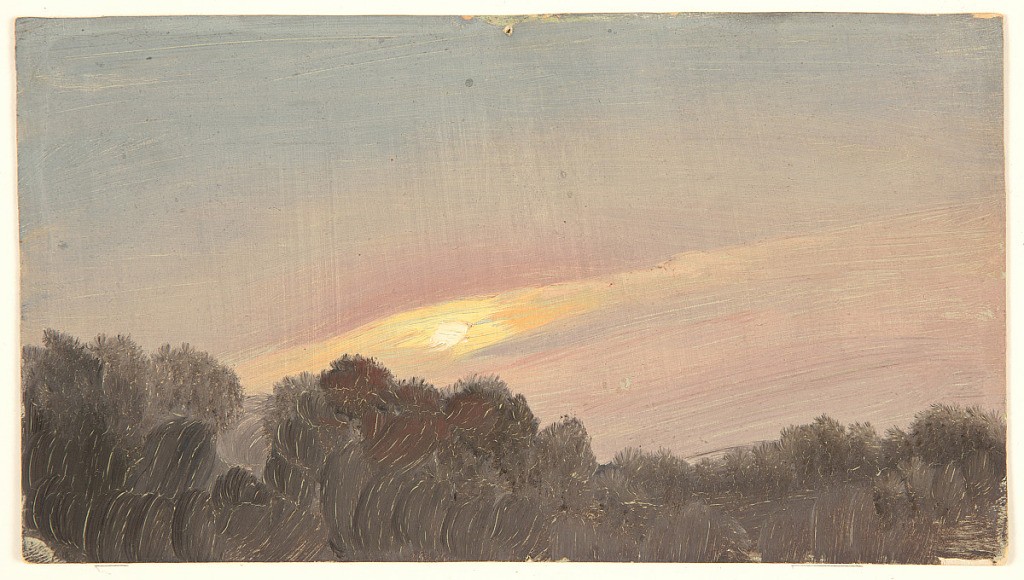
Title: Hazy Sunset
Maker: Frederic Edwin Church, American, 1826–1900
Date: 1865–75
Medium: Brush and oil on paperboard
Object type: Drawing
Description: Atmosphere sketch showing view of hazy sunset. Sun illuminates atmosphere in tones of yellow, pink, blue, and gray. Treetops visible below.